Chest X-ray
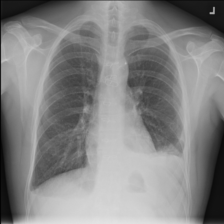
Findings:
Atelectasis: positive
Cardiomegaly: negative
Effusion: positive
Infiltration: positive
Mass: negative
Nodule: negative
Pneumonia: negative
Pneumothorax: negative
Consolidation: negative
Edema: negative
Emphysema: negative
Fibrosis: negative
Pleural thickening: negative
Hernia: negative